Question: I'm running a meteor app from a server at 'http://example.com:3000' and trying to get it to authorize via Facebook using 'accounts-facebook'.
My HTML looks like this:
'''
<head>
<title>appname</title>
</head>
<body>
<h1>Welcome to Meteor!</h1>
{{> hello}}
</body>
<template name="hello">
<button>Click Me</button>
{{>loginButtons}}
{{#if currentUser}}
Logged in
{{/if}}
</template>
'''
I do have 'accounts-ui' and 'accounts-facebook' enabled. I went through the Facebook app registration process. Here are my basic settings:

My advanced settings are default, and I have switched the "Do you want to make this app and all its live features available to the general public?" on in Status & Review.
When I actually try to log on using Facebook, the authorization window redirects to 'http://localhost:3000/_oauth/facebook?code=AQBaOoQ8XVQvzdqH8dyF03vVVP3daO9UO-tB0IZYCsYOYxL0LFWVrZUt2Rh34I2HI8Y5kofDP8sj46dn--N1pk6h0WOfoLAoaZxJzwSjocmBrRowjGv8JWcyN42msFuUdQAxQzbyrhnE2mQFUQISBOVzbnsR20ozS1pUmSdCb9BbmbidS8NvKvtEmSXm1lh9zPH7DYG4KfWQ2yIWSO8JMLEWa04TOP5rLDc75ak4WfXr1emb25T7981HUL8pCF_d_NgbFCNojoyY2yIB80e1nHxhovr-V3UWcCrNjH8aljTxy-qVGCmuLa4GravNIRfy9I8&state=eyJsb2dpblN0eWxlIjoicG9wdXAiLCJjcmVkZW50aWFsVG9rZW4iOiJlUkpSQjRja0FqVmJTWklCajhvQ01IdGlVdkktNnBXcF81d0RGR3Rod1lDIn0%3D#_=_', which isn't a valid address as the server is run and accessed remotely.
Additionally (and I suppose most problematically), the page doesn't acknowledge that any authorization has occurred, and acts like the login has failed (so I assume it has).
Can anyone tell me what I'm doing wrong? Thanks!
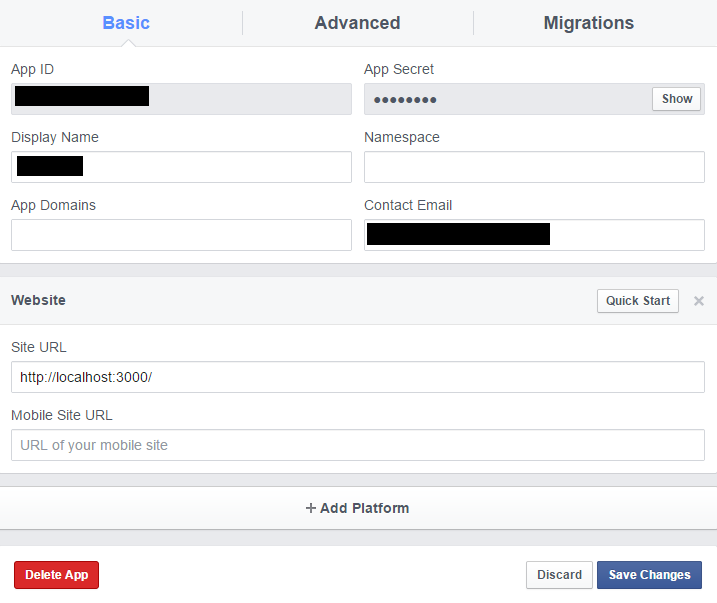
Answer: To make Meteor try to redirect from the Facebook login to the correct landing page (hosted at 'example.com', not 'localhost'), I needed to make Meteor acknowledge that it's being run on 'example.com', not 'localhost:3000'. The way to do this was to set the environment variable 'ROOT_URL'.
On bash:
'''
export ROOT_URL=http://example.com:3000
'''
If you're running the site on example.com on port 3000, be sure to put it in your '.profile' or equivalent to make the environment variable persist between sessions.